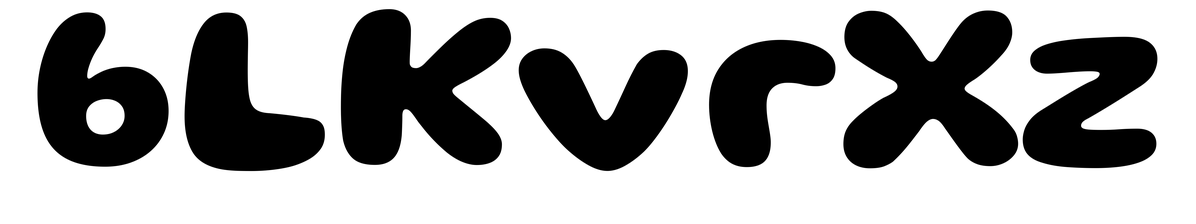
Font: Gluten_Bold